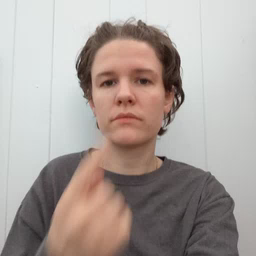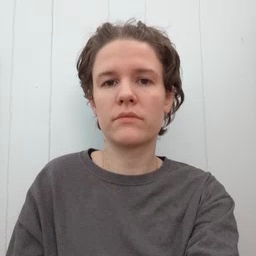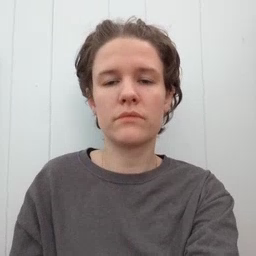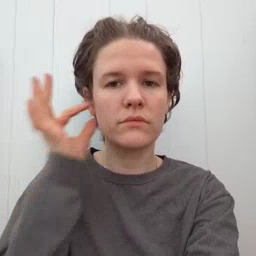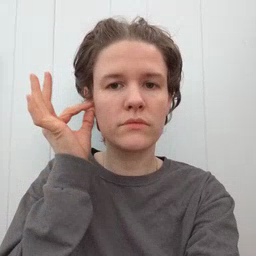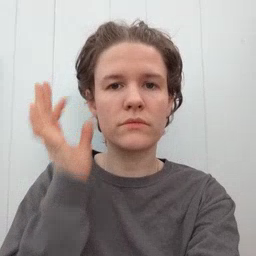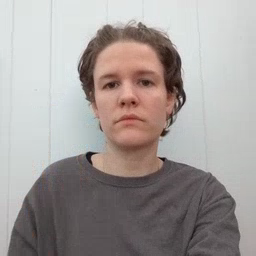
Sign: ear